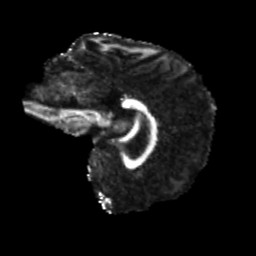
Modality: FA
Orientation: sagittal
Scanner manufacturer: siemens
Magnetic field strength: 3 T
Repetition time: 4 s
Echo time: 0.0594 s